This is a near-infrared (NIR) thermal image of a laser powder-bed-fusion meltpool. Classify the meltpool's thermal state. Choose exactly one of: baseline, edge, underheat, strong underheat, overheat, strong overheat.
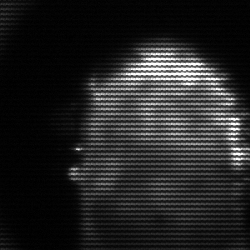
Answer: baseline